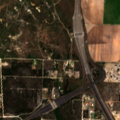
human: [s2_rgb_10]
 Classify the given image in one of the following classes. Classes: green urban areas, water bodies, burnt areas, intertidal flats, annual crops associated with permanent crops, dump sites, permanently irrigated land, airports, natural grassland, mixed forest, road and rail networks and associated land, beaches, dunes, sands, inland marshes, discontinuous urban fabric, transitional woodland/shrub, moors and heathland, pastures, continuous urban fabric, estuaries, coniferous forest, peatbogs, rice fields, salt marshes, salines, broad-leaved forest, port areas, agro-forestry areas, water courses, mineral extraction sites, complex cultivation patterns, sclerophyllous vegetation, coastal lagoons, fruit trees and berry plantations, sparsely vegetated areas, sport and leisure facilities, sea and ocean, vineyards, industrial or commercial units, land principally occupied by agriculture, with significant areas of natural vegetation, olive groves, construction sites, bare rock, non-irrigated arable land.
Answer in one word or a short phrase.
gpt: continuous urban fabric